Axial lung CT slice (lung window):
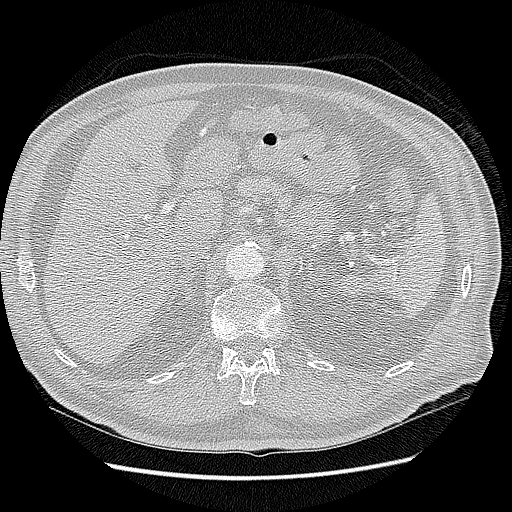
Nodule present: no